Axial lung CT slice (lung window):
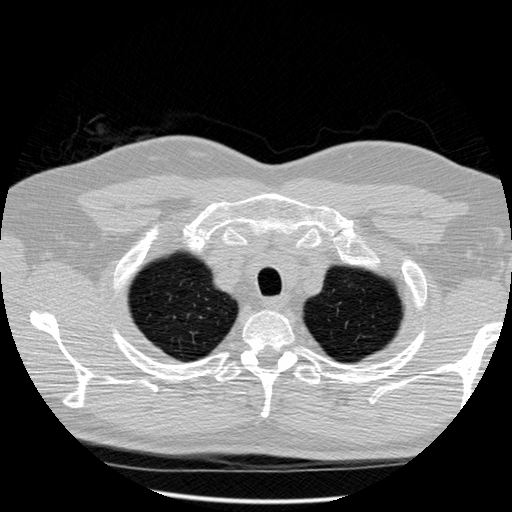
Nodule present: no